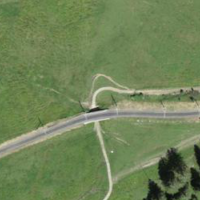
EUNIS habitat code: 23
Species observed at this site:
Thymus pulegioides
Sambucus racemosa
Cirsium arvense